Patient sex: F
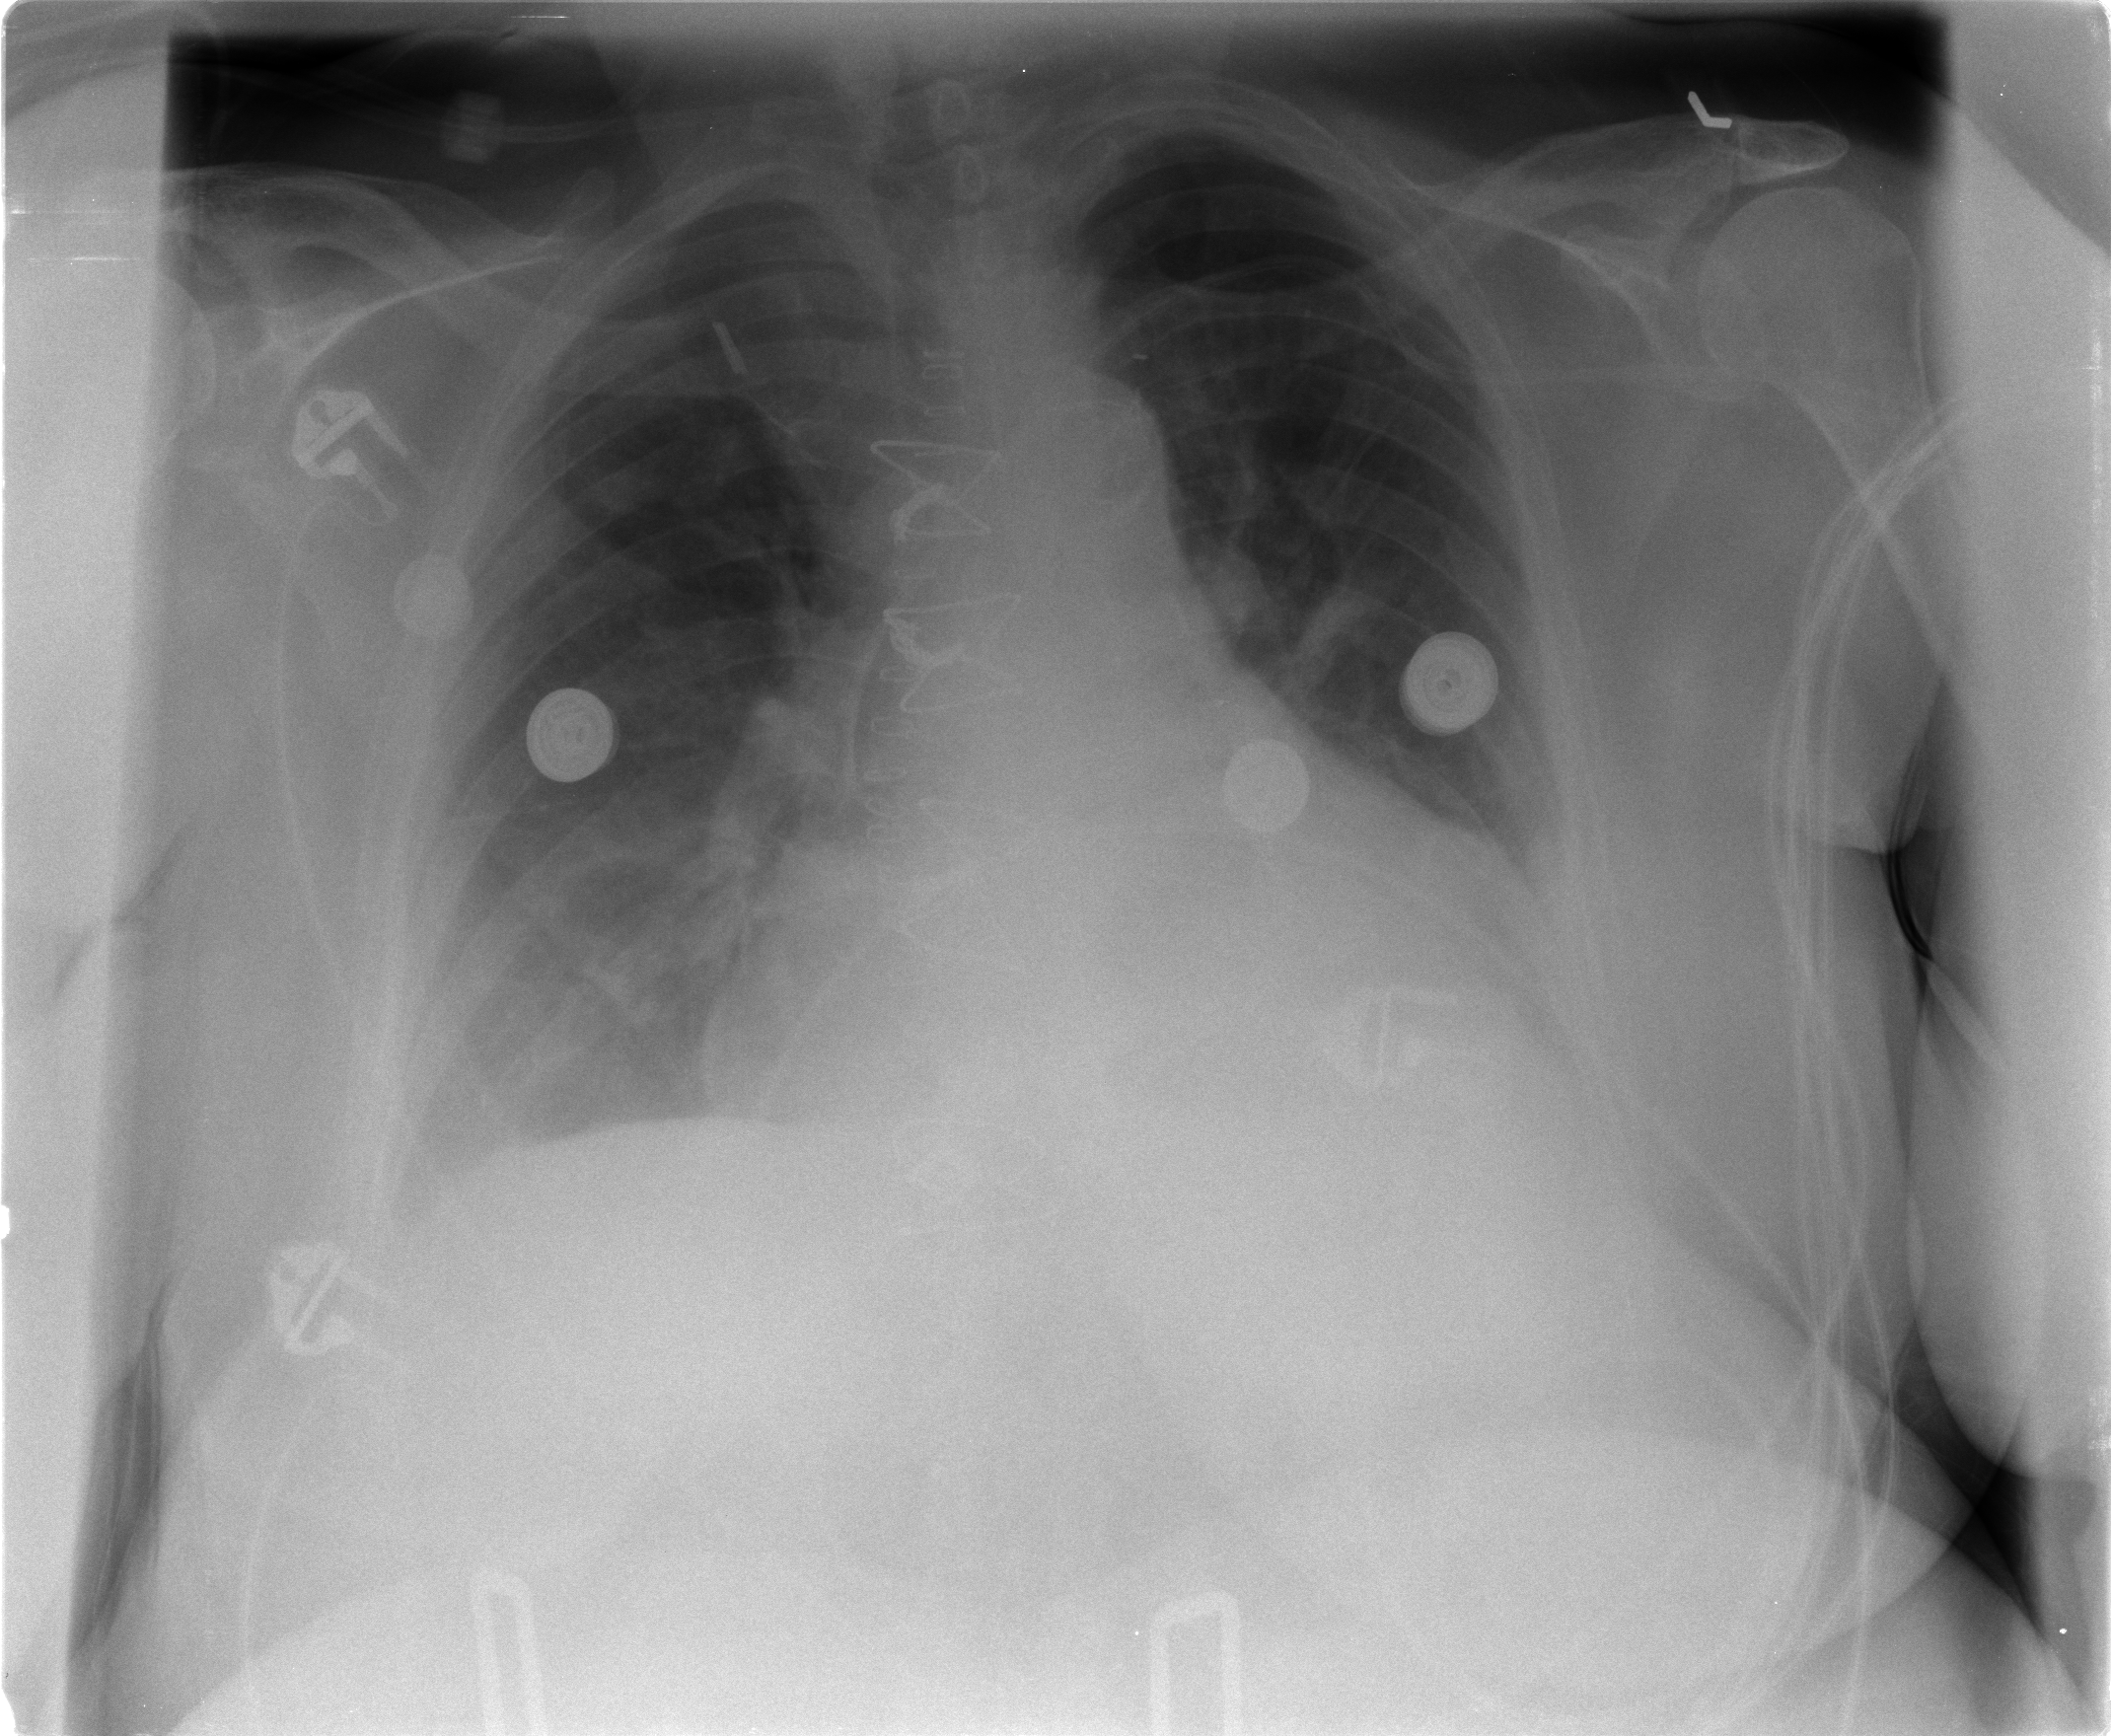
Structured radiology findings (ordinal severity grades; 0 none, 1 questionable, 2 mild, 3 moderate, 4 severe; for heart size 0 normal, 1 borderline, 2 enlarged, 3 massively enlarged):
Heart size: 2
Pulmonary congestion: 2
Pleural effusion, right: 1
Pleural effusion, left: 1
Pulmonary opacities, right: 0
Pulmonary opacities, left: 0
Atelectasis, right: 2
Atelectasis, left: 2